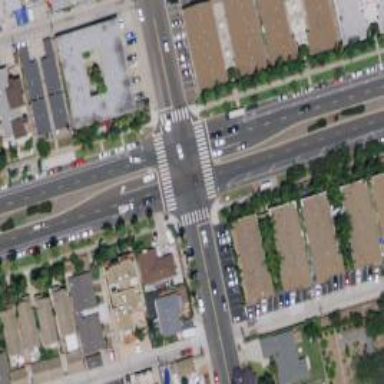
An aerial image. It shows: Marked road crossing.